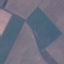
Land use / land cover: AnnualCrop